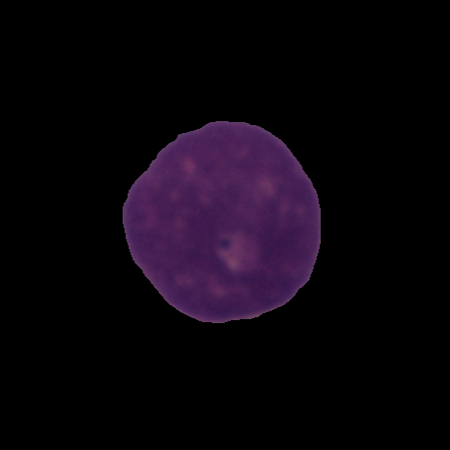
Label: cancer